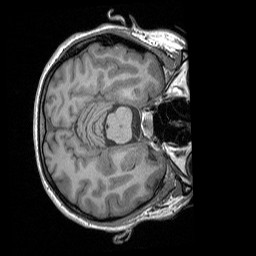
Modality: T1w
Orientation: axial
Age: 28
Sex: female
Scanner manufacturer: siemens
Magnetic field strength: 3 T
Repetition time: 1.9 s
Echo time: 0.00252 s